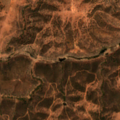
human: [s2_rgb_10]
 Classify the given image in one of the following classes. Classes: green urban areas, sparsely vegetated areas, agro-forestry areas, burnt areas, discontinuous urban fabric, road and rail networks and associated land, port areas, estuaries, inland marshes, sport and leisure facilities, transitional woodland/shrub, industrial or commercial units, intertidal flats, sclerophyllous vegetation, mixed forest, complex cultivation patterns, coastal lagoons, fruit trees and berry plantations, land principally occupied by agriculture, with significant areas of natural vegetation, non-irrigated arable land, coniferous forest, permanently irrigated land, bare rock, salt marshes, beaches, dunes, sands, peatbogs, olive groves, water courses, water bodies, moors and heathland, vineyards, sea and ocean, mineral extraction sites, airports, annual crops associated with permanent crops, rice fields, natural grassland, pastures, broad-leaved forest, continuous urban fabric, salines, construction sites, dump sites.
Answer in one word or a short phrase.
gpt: non-irrigated arable land, olive groves, agro-forestry areas, broad-leaved forest, transitional woodland/shrub